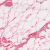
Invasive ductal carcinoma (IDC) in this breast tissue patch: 0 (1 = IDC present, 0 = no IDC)